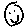
Label: smiley face